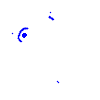
Particle: pion